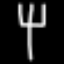
Label: fork